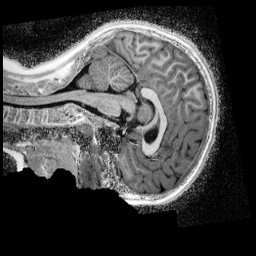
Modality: UNIT1_denoised
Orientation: sagittal
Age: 12
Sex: male
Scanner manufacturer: siemens
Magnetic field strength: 3 T
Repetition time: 4 s
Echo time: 0.00299 s